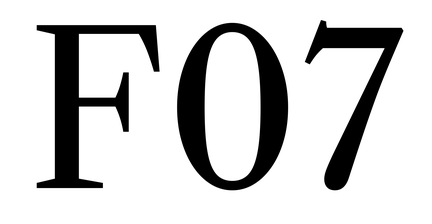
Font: LibreCaslonText_Regular